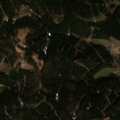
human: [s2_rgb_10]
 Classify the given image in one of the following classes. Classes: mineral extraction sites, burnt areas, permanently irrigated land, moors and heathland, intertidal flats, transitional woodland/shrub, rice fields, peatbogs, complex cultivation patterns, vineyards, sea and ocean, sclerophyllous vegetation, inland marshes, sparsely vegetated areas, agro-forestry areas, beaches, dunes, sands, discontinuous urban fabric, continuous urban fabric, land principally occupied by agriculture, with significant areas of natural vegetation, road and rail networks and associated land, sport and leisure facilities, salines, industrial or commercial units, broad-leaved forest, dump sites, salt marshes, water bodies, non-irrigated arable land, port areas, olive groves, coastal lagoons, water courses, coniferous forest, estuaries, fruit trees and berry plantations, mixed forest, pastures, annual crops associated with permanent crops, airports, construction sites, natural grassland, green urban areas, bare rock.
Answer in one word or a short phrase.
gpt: pastures, coniferous forest